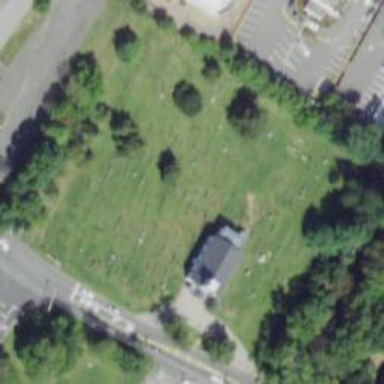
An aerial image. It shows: Graveyard.